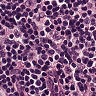
Metastatic tissue present: no